Question: How to use ESC/POS command with C#? I need format like this
but I cannot achieve this format.
I tried some codes ,but no use.
'''
using (var ms = new MemoryStream())
using (var bw = new BinaryWriter(ms))
{
// Reset the printer bws (NV images are not cleared)
bw.Write(AsciiControlChars.Escape);
bw.Write('@');
bw.Write(AsciiControlChars.Newline);
bw.Write(AsciiControlChars.Escape);
bw.Write("_______________________________________________");
bw.Write(AsciiControlChars.Newline);
bw.Write("Service Price Qty Total");
bw.Write("------------------------------------------------");
bw.Write(AsciiControlChars.GroupSeparator);
bw.Write('V');
bw.Write((byte)66);
bw.Write((byte)3);
bw.Flush();
// Send the converted ANSI string to the printer.
}
'''
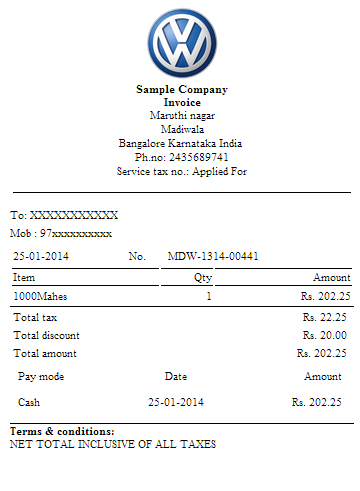
Answer: You can check this link. I now using that and It's Works!!
<URL>
Use with careful, you must know ESC/POS command for thermal printer. If I'm not mistaken, the manual command must exit on the CD that came with the printer.
Kind Regards
Bonus:
<URL>